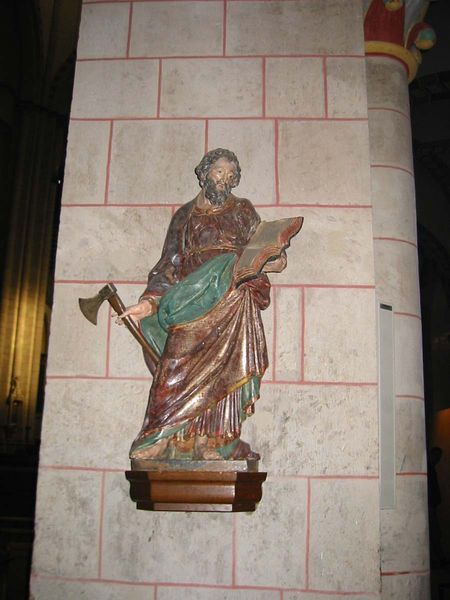
Titel: Quirinus-Münster in Neuss (St. Quirin)
Künstler: Wolbero
Standort: Neuss, Quirinus-Münster (EU - D - NRW)
Schlagwörter: fuß, hand, mann, grün, braun, grau, hintergrund, holz, pfeiler, säule, rot, tuch, bart, bibel, falten, sockel, kirche, figur, gewand, haare, mantel, skulptur, statue, farbig, mauer, foto, buch, barfuß, hängend, christus, jesus, axt, heiliger, aufgeschlagen, beil, skulpur, statur